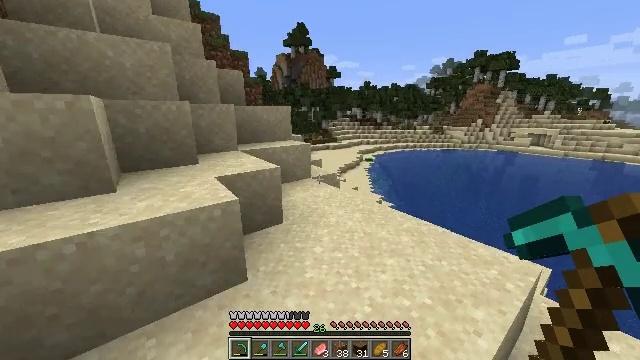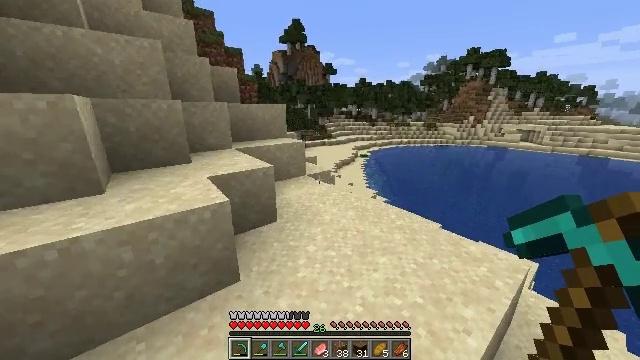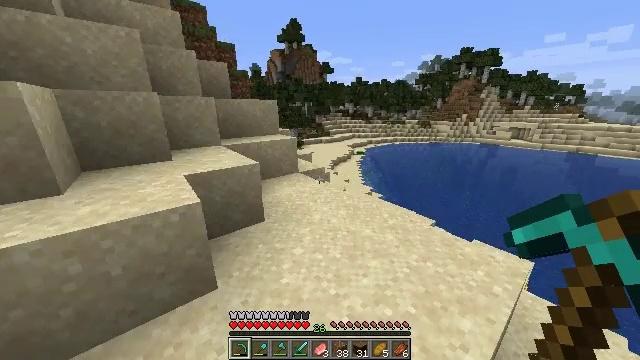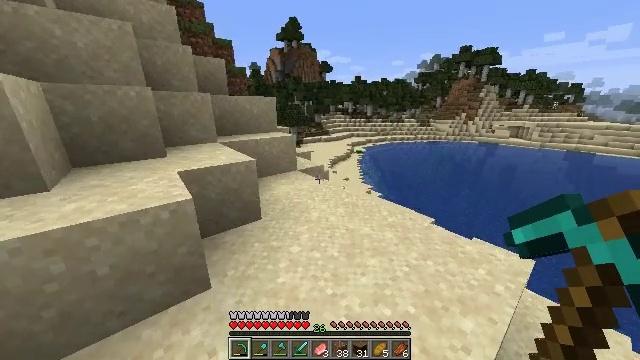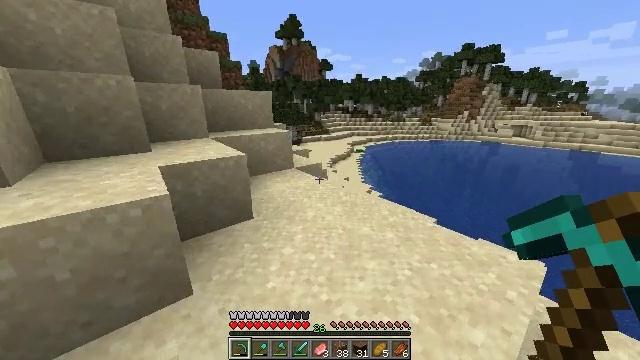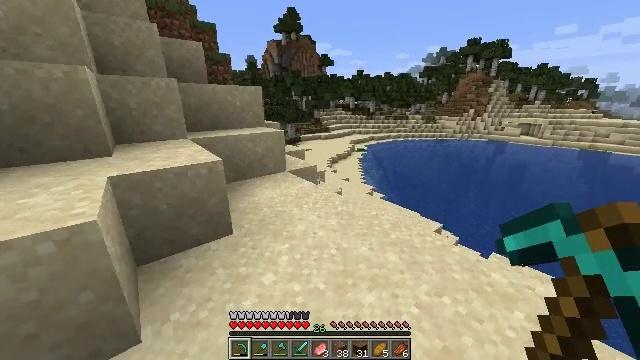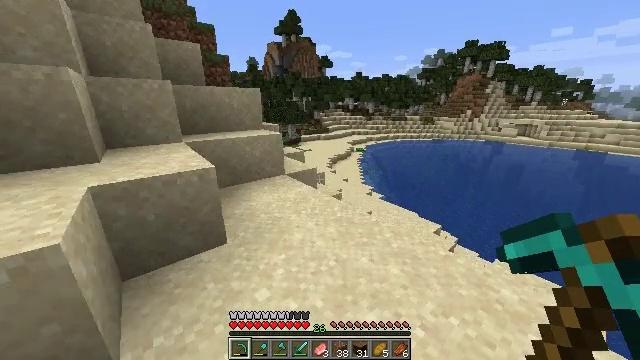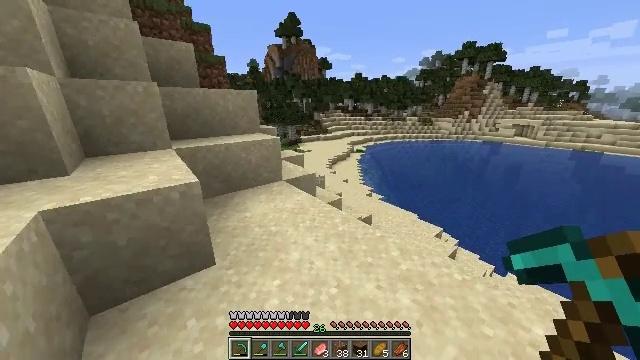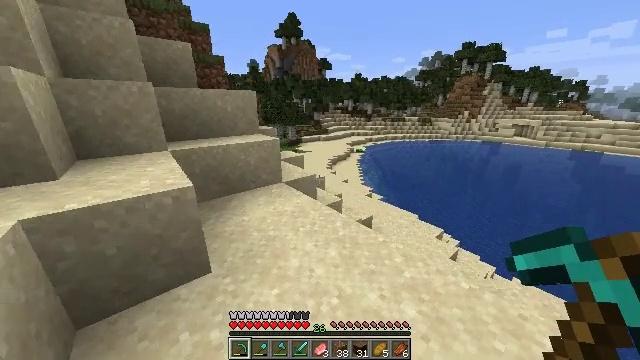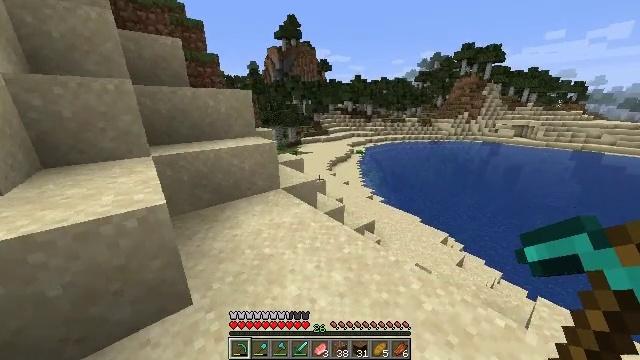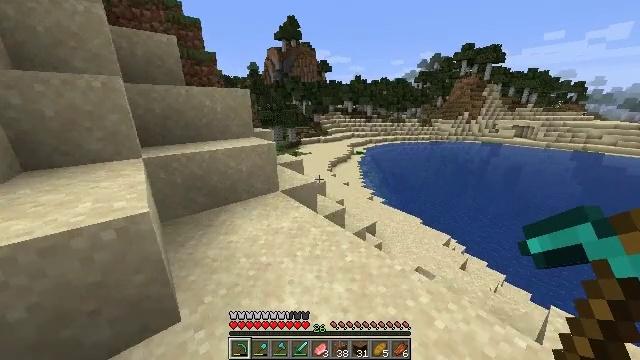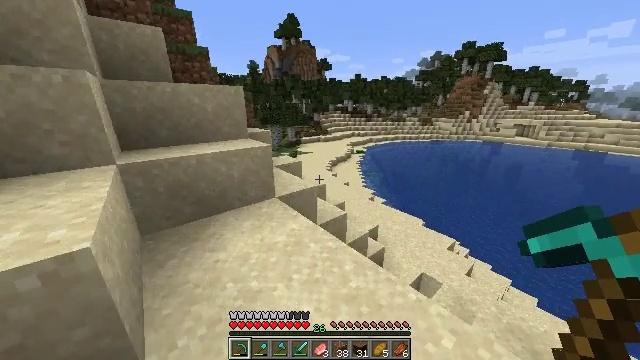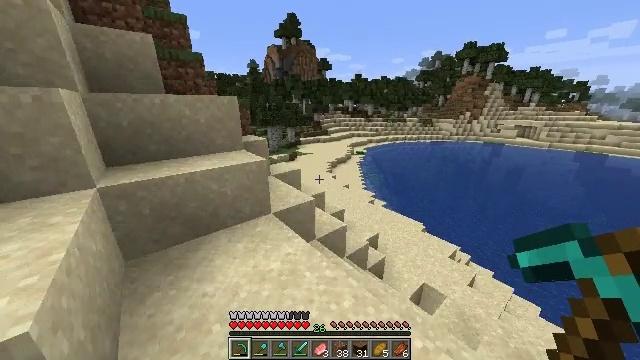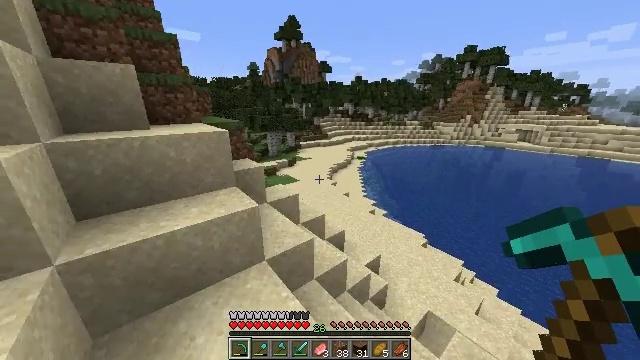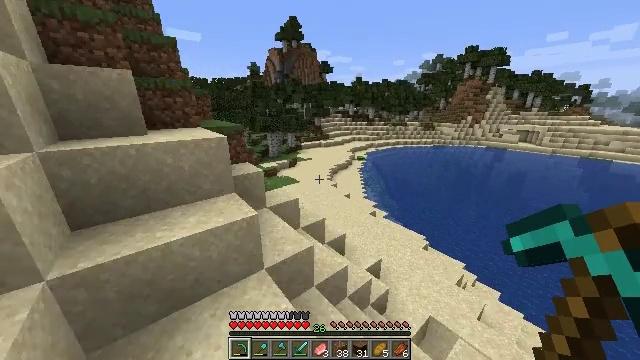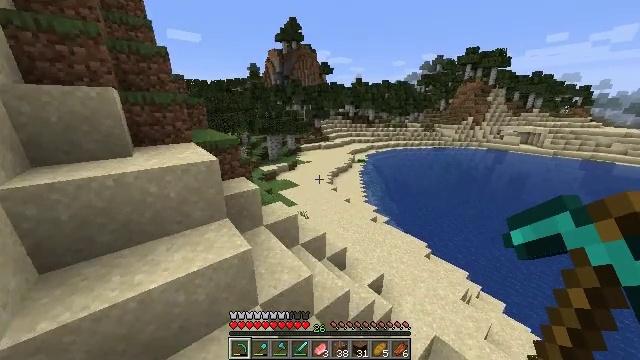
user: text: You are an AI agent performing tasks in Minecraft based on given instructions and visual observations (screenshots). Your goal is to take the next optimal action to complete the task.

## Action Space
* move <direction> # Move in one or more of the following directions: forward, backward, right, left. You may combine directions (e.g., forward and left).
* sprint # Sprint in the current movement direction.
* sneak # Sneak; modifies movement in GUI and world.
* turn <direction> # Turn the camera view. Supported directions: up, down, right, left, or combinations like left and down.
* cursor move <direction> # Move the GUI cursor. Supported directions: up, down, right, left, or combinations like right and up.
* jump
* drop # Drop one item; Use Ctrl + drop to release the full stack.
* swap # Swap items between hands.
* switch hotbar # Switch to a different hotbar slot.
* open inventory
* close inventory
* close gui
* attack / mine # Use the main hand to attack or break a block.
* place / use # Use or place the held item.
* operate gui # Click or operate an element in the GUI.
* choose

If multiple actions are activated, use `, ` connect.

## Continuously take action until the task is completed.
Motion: motion action
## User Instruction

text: Collect lilac by left-clicking.
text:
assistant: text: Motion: move forward, sprint, turn down
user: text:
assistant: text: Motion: move forward, sprint
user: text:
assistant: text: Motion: move forward, sprint
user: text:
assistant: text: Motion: move forward, sprint
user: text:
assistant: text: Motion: move forward, sprint
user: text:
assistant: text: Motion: move forward, sprint
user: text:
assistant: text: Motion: move forward, sprint
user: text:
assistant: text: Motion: move forward, sprint
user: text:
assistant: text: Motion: move forward, sprint
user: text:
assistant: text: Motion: move forward, sprint
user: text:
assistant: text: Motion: move forward, sprint
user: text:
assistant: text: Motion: move forward, sprint, jump
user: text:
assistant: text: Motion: move forward, sprint, jump
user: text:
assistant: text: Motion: move forward, sprint, jump
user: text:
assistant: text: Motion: move forward, sprint, jump
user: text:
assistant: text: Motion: move forward, sprint, jump
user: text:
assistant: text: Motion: move forward, sprint, jump
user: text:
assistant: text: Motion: move forward, sprint
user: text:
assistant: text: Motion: move forward, sprint
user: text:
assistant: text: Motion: move forward, sprint
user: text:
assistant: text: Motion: move forward, sprint
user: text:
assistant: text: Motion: move forward, sprint
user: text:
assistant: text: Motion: move forward, sprint
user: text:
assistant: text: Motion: move forward, sprint
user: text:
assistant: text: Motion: move forward, sprint
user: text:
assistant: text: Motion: move forward, sprint, jump
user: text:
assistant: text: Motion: move forward, sprint, jump
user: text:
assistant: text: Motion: move forward, sprint, jump
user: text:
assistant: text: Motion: move forward, sprint, jump
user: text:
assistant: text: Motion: move forward, sprint, jump